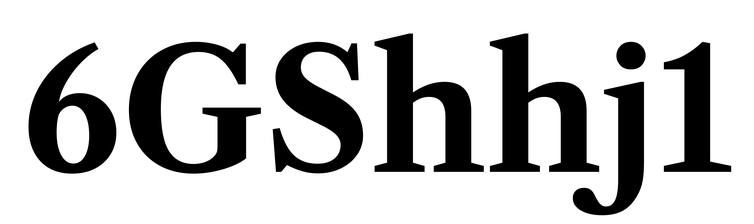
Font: LibreCaslonText_Bold